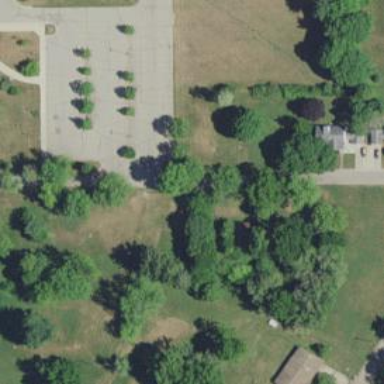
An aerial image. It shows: Disc golf tee.